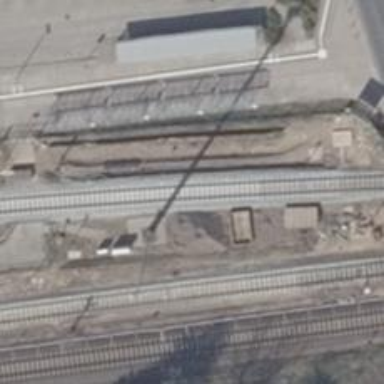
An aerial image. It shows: Railway milestone.